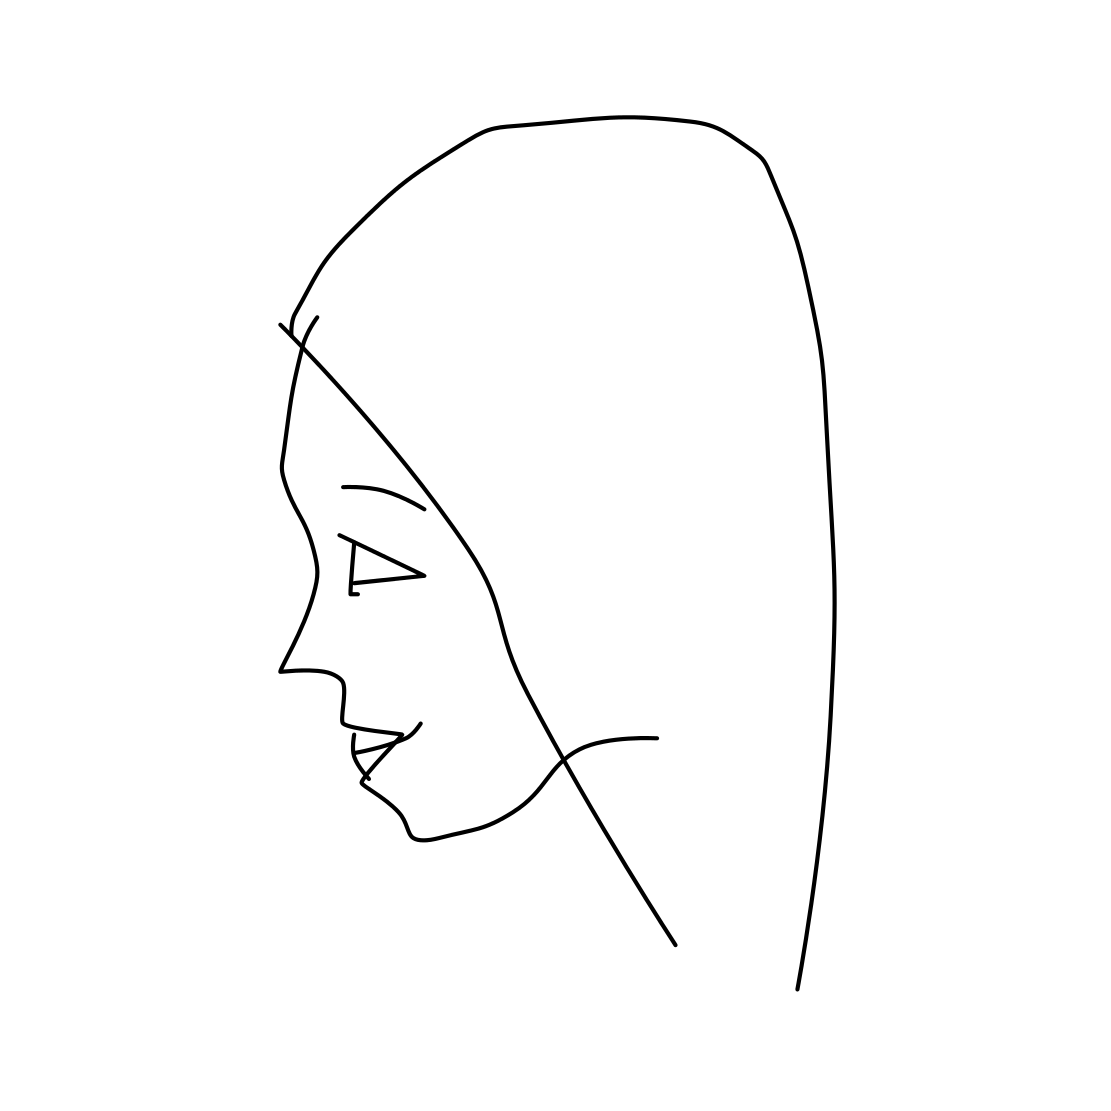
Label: face